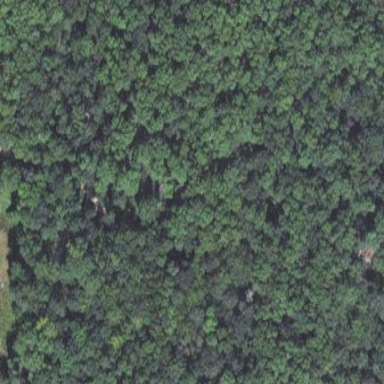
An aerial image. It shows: Woodland consisting of broadleaved trees.